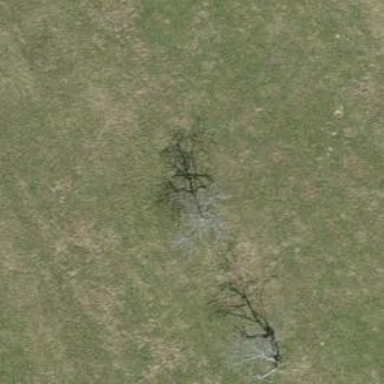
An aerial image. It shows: Agricultural area with broadleaved deciduous trees.